Question: '''
<html>
<head>
<style type="text/css">
h1{
background-color: red;
margin-top : 10px;
}
div{
background-color:black;
height : 100px;
}
</style>
</head>
<body>
<div>
<h1>Hello World!</h1>
</div>
</body>
'''
Starting from the above code, how can I get the h1(Helloworld) to have a margin with the div, not the body?
This is the desired result: <URL>

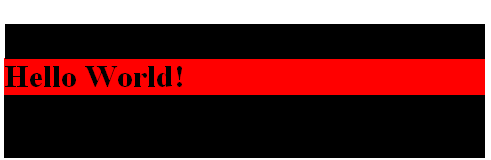
Answer: I have found that if you set a padding on the container element you can avoid the problem you're experiencing. This should do it.
'''
h1{
background-color: red;
}
div{
background-color:black;
height : 100px;
padding-top : 100px;
}
'''